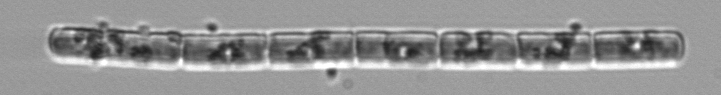
Label: Guinardia_delicatula